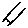
Label: line